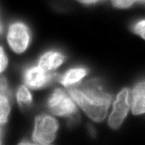
Tissue sample: colon
Magnification: 5.0x
Cell type: Epithelial cells
Senescence state: senescent